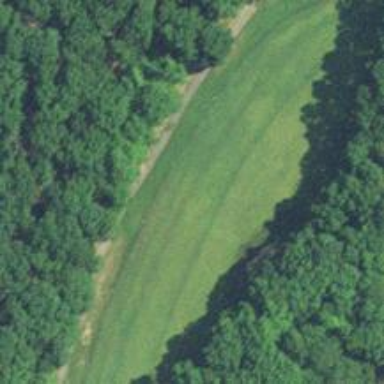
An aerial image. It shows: Golf hole.